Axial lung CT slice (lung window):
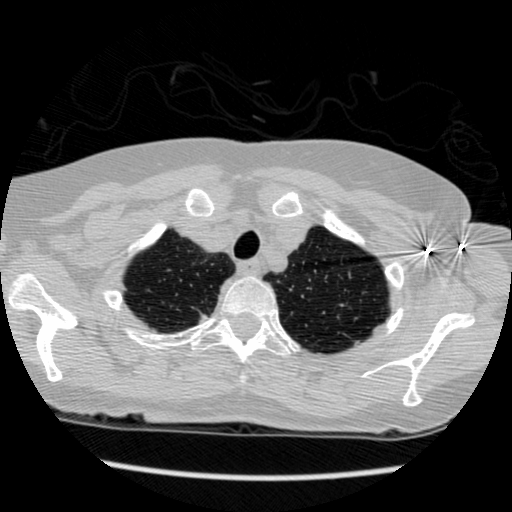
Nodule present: yes
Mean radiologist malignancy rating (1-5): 4